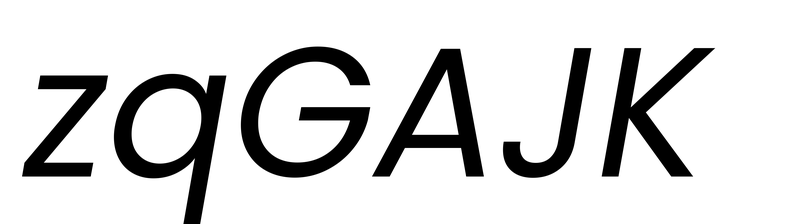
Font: Poppins-Italic